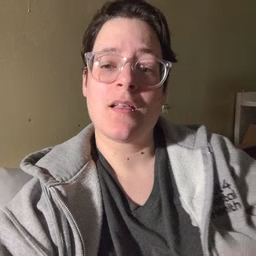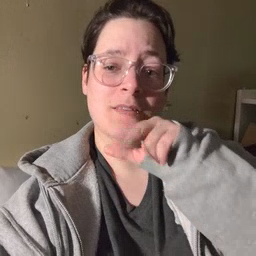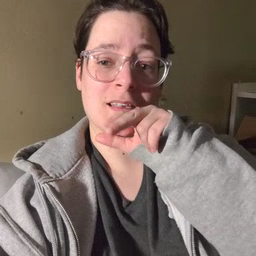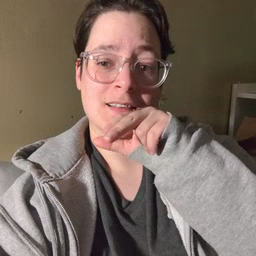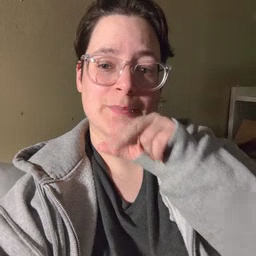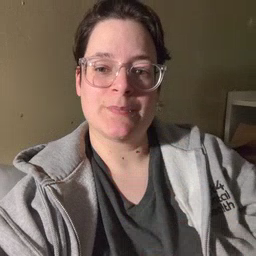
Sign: tongue